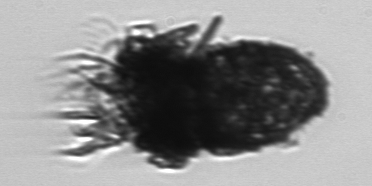
Label: Stenosemella_pacifica